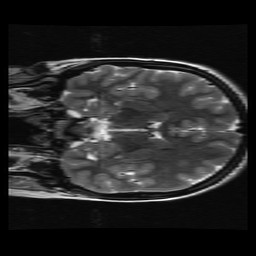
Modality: T2w
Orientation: coronal
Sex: female
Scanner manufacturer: ge
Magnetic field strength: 3 T
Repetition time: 5 s
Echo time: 0.1015 s